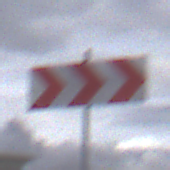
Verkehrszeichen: RichtungstafelnInKurvenGrossLinks
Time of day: MorningAfternoon
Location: Outdoor (Suburban)
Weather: PartlyCloudy
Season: NotSpecified
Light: Natural